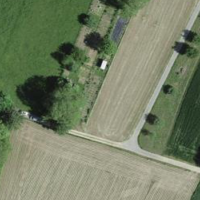
EUNIS habitat code: 25
Species observed at this site:
Galeopsis tetrahit
Convolvulus arvensis